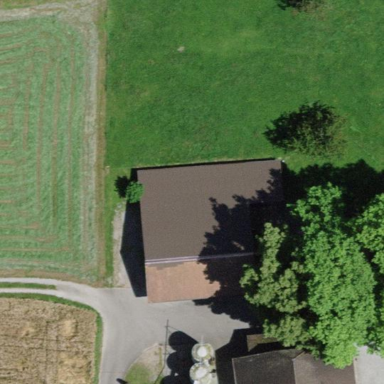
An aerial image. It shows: Rural barn.